Question: I am trying to bind 2 dimensional list, to display it as a matrix of 'CheckBox'es on screen. Binding seems to work one time (when window is displayed). It also updates source. But changes in source are not causing updating UI.
I've ViewModel with property like this (it doesn't have to be 'propdp', because list is not changed, only items are, right?):
'''
public BindingList<BindingList<ViewModelPageBase>> Pages { get; private set; }
public ViewModelMainWindow()
{
var page1 = new BindingList<ViewModelPageBase>();
page1.Add(new ViewModelPageSettings() { IsSelected = true });
page1.Add(new ViewModelPageProfile());
...
var page2 = new BindingList<ViewModelPageBase>();
page2.Add(new ViewModelPageAnalyse() { IsSelected = true });
...
Pages = new BindingList<BindingList<ViewModelPageBase>>(new[] { page1, page2, ... });
}
public class ViewModelPageBase : ViewModelBase
{
public string Caption { get; protected set; } // will be set in constructor of inherited page
public bool IsSelected { get; set; }
}
'''
As you can see it's a simple 'List<List<T>>'. I tried 'ObservableCollection' and 'BindingList' both of them have said problem.
Then I have a custom control with 'propdp' 'Items' and following template
'''
<ItemsControl ItemsSource="{TemplateBinding Items}">
<ItemsControl.ItemsPanel>
<ItemsPanelTemplate>
<StackPanel Orientation="Horizontal"/>
</ItemsPanelTemplate>
</ItemsControl.ItemsPanel>
<ItemsControl.ItemTemplate>
<ItemContainerTemplate>
<ItemsControl ItemsSource="{Binding}">
<ItemsControl.ItemsPanel>
<ItemsPanelTemplate>
<StackPanel Orientation="Vertical"/>
</ItemsPanelTemplate>
</ItemsControl.ItemsPanel>
<ItemsControl.ItemTemplate>
<ItemContainerTemplate>
<CheckBox Content="{Binding Caption}" IsChecked="{Binding IsSelected}"/>
</ItemContainerTemplate>
</ItemsControl.ItemTemplate>
</ItemsControl>
</ItemContainerTemplate>
</ItemsControl.ItemTemplate>
</ItemsControl>
'''
In window binding looks like this
'''
<local:NavigatorMap Items="{Binding Pages}"/>
'''
All said produce this result

It's correct when window appears, clicking checkboxes update 'IsSelected' without problem, programmatically setting 'IsSelected' doesn't update checkboxes.
What I did wrong? Why changes in 'Pages' are not causing automatic update in the UI? It works more like combination of 'Mode.OneTime' and 'Mode.OneWayToSource'. I'd expect 'Mode.TwoWay' (while I actually need 'Mode.OneWay'). Specifying 'TwoWay' explicitly in all places does nothing.
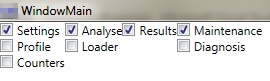
Answer: > But changes in source are not causing updating UI.
This is because the properties of your ViewModel don't raise the 'PropertyChanged' event. Make sure your class implements 'INotifyPropertyChanged', and change the properties like this:
'''
public class ViewModelPageBase : ViewModelBase
{
private string _caption;
public string Caption
{
get { return _caption; }
protected set // will be set in constructor of inherited page
{
if (value != _caption)
{
_caption = value;
OnPropertyChanged("Caption");
}
}
}
private bool _isSelected;
public bool IsSelected
{
get { return _isSelected; }
set
{
if (value != _selected)
{
_isSelected = value;
OnPropertyChanged("IsSelected");
}
}
}
}
'''